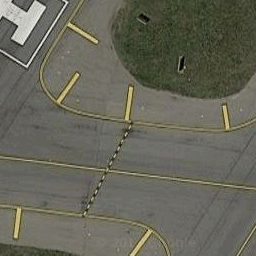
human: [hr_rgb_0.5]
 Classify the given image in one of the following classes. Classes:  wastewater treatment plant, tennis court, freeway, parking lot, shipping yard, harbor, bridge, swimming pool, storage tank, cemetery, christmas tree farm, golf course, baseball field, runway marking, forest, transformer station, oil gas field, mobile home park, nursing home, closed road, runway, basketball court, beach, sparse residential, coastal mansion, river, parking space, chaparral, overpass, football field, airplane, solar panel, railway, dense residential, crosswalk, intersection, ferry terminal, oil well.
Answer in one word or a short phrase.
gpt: runway marking